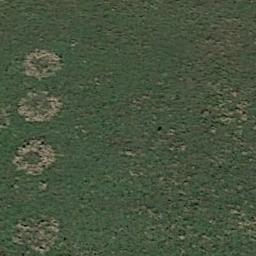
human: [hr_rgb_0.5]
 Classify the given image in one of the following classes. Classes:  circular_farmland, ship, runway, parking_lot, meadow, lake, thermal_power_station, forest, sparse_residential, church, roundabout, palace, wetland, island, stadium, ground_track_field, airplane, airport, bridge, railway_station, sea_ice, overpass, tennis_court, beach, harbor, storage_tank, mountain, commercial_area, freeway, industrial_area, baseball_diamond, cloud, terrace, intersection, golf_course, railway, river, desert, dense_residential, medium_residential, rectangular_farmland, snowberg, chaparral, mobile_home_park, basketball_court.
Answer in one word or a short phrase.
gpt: meadow